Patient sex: M
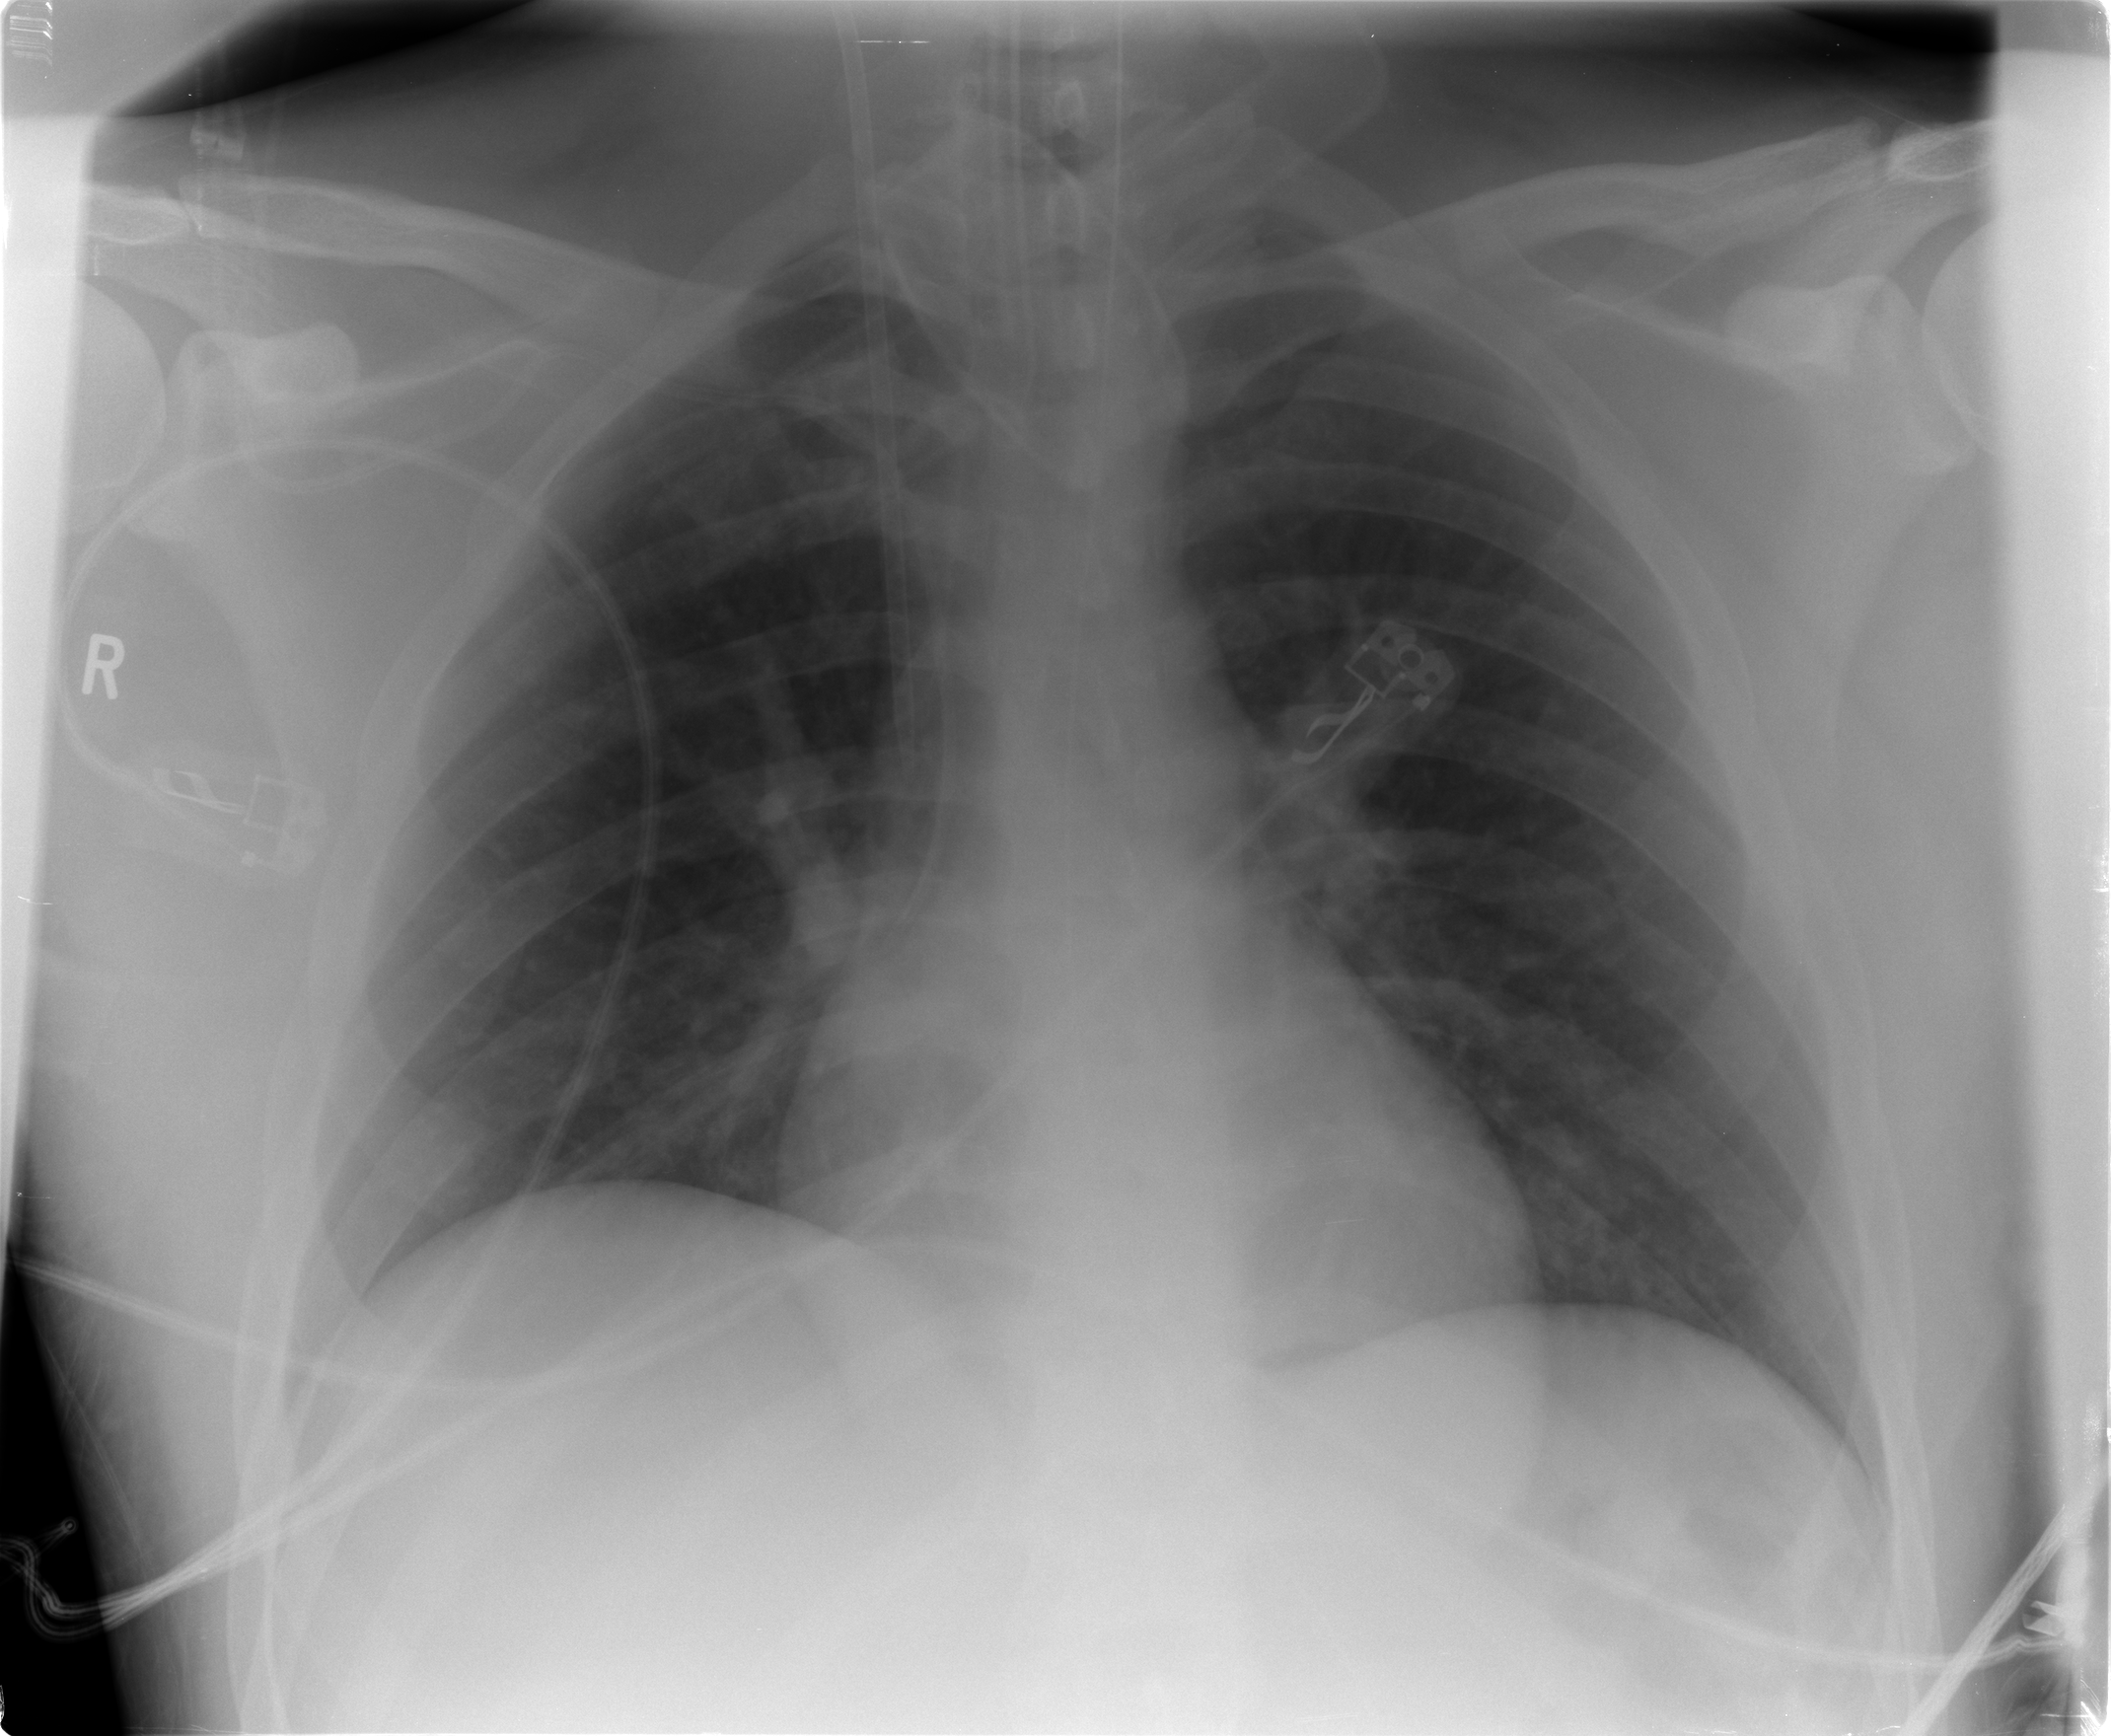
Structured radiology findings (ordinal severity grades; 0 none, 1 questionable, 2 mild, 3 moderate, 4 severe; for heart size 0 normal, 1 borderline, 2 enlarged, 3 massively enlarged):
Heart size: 0
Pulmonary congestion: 2
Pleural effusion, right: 0
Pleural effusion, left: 0
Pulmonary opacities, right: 0
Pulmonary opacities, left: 0
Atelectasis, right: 2
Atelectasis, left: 2